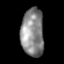
Tissue: lung
Cell type: Others
Senescence score: 0.2363
Nuclear area (px): 1068
Mean DAPI intensity: 137.273